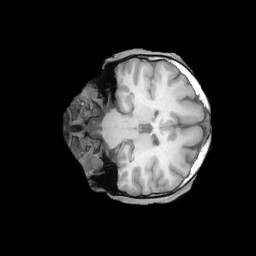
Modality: T1w
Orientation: coronal
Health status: ill
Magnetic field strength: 3 T